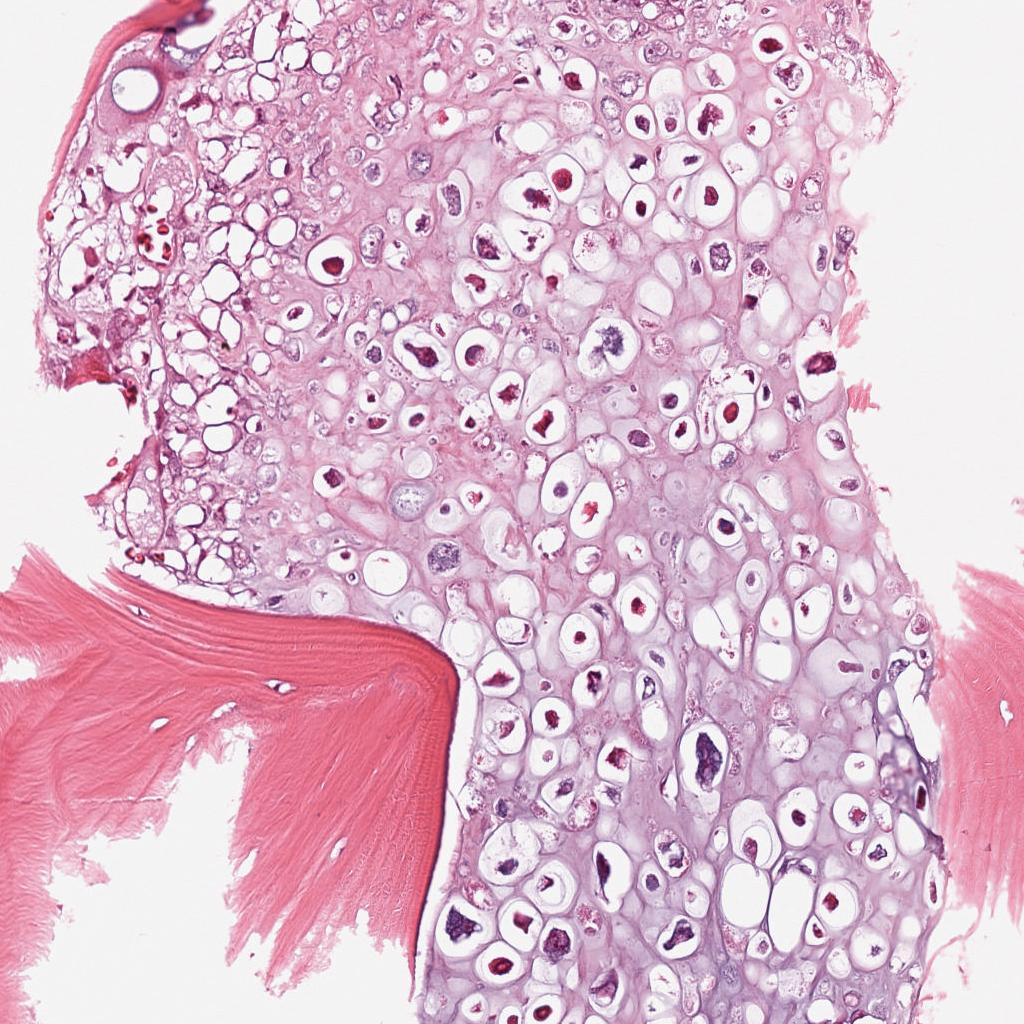
Label: Viable